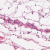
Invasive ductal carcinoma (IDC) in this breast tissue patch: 0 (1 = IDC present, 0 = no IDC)